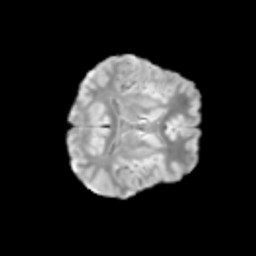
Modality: T2w
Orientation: axial
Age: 11
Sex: male
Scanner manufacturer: siemens
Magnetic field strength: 3 T
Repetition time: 3.8 s
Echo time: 0.07 s